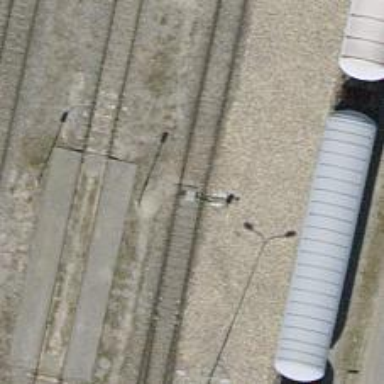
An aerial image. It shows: Railway switch.